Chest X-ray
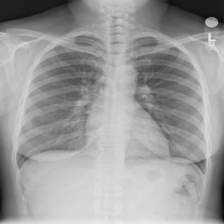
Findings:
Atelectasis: negative
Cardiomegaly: negative
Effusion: negative
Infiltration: negative
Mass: negative
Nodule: negative
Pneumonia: negative
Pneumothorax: negative
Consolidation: negative
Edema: negative
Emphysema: negative
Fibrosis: negative
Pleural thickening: negative
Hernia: negative